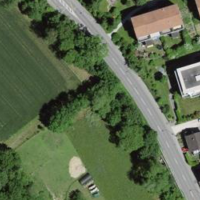
EUNIS habitat code: 55
Species observed at this site:
Symphoricarpos albus